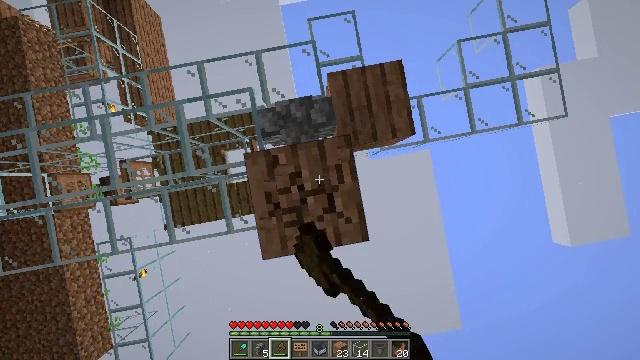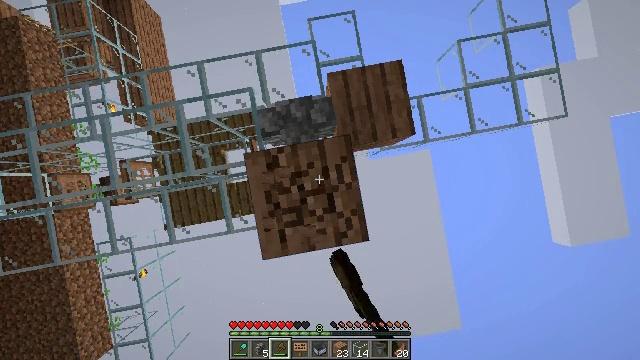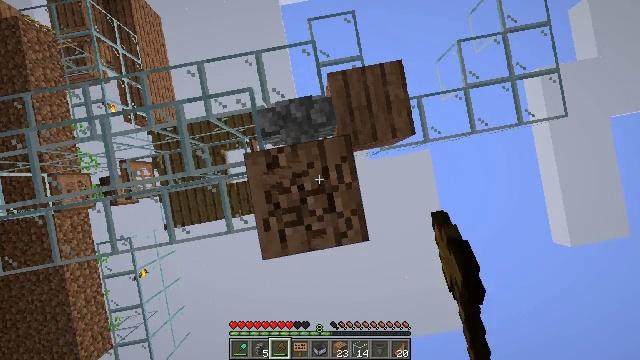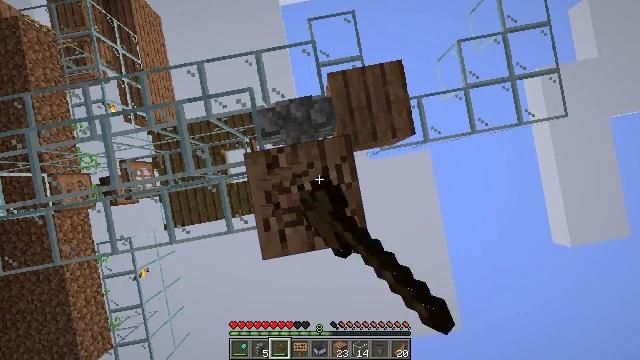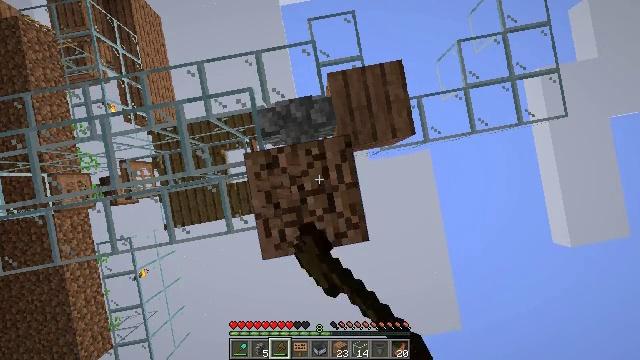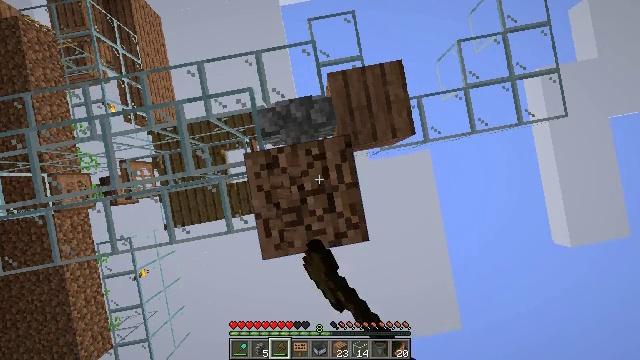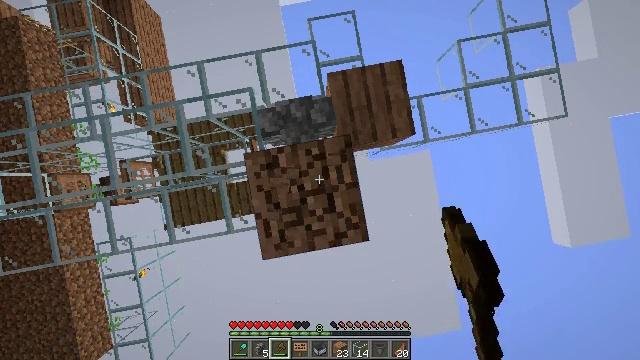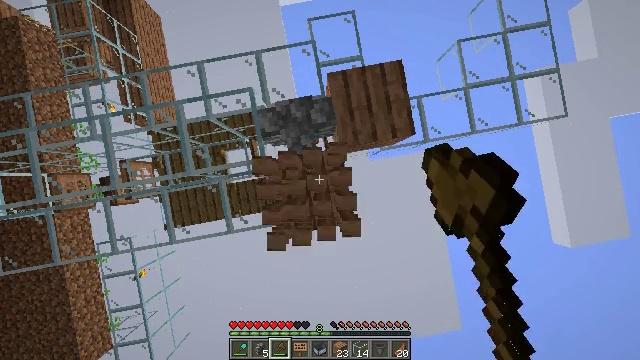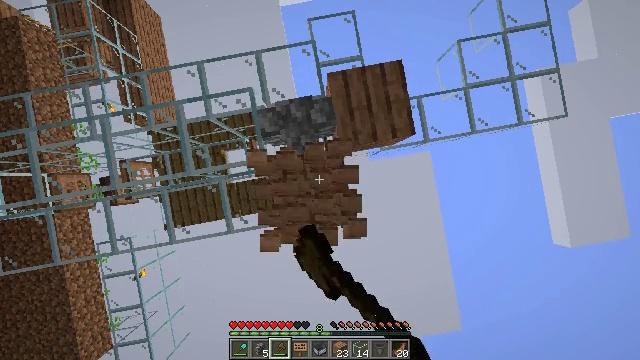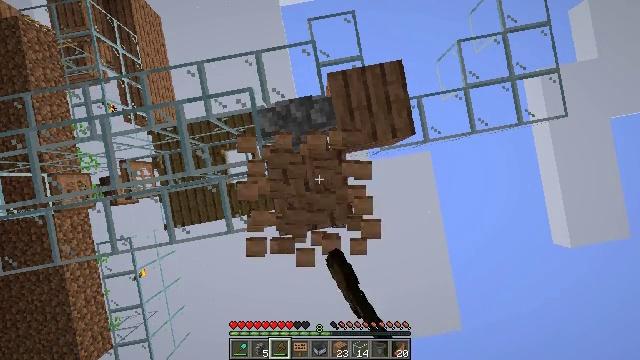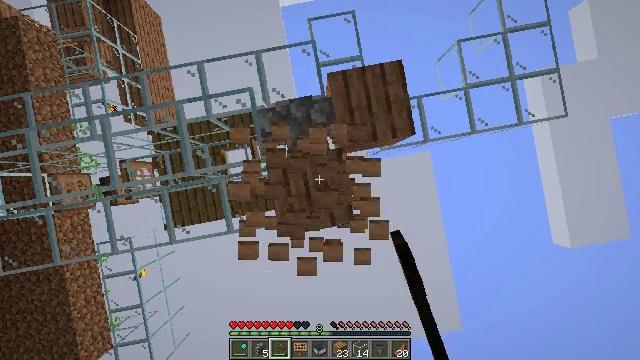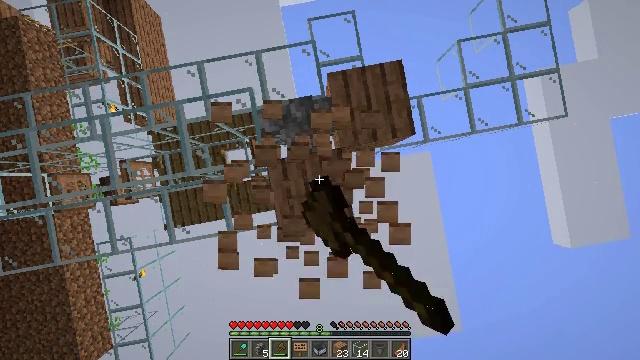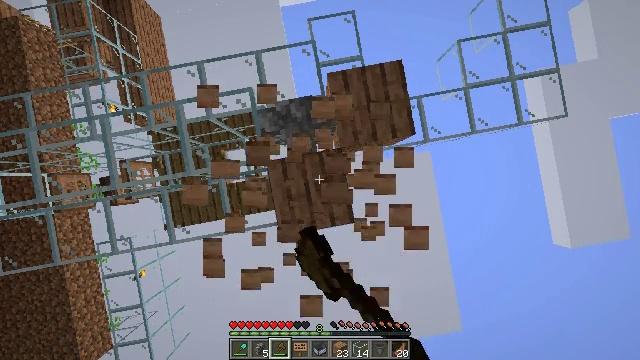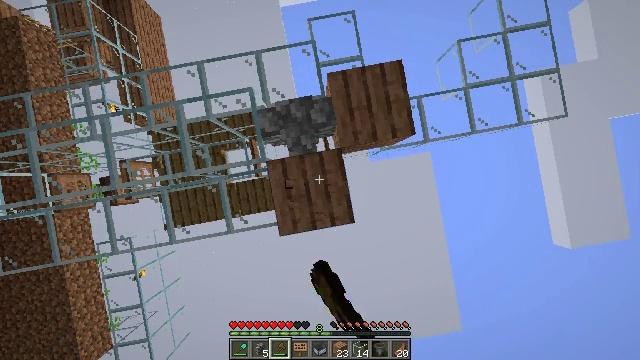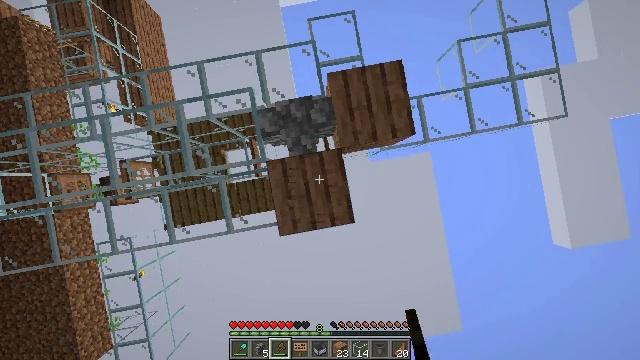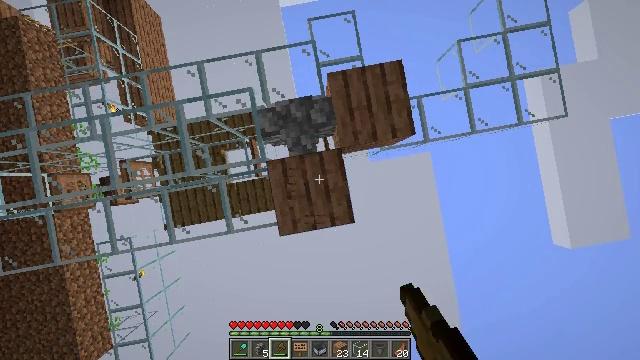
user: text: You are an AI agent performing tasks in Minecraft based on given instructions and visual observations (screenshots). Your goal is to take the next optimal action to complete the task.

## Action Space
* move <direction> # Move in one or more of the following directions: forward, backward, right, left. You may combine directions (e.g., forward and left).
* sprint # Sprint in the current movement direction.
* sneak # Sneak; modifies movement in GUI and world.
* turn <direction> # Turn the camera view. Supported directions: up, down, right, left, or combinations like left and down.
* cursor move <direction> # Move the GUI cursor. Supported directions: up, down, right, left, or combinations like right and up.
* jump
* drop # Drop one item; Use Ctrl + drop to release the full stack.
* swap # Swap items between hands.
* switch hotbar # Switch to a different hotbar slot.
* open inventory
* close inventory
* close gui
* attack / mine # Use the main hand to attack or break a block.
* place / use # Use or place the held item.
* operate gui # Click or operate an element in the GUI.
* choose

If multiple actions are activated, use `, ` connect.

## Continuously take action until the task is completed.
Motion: motion action
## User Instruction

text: Retrieve jungle planks by mining.
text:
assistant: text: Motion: attack / mine
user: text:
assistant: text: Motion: attack / mine
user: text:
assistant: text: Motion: attack / mine
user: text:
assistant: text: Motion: attack / mine
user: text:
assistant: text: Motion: attack / mine
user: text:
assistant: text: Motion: attack / mine
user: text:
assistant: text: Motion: attack / mine
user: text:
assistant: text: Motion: attack / mine
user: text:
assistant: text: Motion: attack / mine
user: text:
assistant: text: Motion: attack / mine
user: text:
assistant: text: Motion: attack / mine
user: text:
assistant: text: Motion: attack / mine
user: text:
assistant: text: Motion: attack / mine
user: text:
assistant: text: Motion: attack / mine
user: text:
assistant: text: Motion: attack / mine
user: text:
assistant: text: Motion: attack / mine
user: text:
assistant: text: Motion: attack / mine
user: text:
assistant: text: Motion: attack / mine
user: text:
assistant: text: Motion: attack / mine
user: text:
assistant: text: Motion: attack / mine
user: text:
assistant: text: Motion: attack / mine
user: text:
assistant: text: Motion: attack / mine
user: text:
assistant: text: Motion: attack / mine
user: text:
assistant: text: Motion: attack / mine
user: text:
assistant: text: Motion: attack / mine
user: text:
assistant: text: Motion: attack / mine
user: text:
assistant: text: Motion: attack / mine
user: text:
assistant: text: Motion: attack / mine
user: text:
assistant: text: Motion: attack / mine
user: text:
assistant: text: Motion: attack / mine